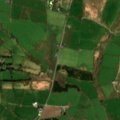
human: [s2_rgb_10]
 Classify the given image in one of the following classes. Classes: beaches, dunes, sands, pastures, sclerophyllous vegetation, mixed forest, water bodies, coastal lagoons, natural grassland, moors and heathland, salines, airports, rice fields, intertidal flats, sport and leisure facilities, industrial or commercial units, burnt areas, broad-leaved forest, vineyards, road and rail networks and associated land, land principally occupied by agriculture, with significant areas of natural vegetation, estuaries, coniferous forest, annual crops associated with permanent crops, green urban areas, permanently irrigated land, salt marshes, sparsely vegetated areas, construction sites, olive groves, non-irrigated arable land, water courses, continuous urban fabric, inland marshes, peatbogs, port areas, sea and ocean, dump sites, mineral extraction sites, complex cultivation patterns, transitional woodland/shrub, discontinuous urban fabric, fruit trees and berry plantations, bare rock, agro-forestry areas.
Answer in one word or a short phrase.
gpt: pastures, inland marshes